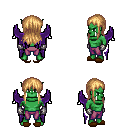
a pixel art fantasy rpg character, male body template, orc, green skin, purple wings, magenta pants, light blonde unkempt hairstyle, metal gloves, brown slippers, four views (front, back, left, right), 2x2 character sprite sheet, small pixel art, hard edges, no anti-aliasing